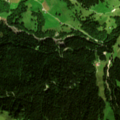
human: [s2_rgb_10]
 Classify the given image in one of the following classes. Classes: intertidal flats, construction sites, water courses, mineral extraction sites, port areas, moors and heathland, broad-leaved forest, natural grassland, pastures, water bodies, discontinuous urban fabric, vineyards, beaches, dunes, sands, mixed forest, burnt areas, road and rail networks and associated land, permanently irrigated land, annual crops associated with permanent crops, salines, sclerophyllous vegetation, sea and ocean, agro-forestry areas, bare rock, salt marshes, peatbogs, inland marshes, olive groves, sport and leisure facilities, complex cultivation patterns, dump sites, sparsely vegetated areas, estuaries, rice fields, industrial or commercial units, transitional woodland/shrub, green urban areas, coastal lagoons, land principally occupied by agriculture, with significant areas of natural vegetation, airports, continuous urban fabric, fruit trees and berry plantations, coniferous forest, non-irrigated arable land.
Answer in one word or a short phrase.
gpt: pastures, coniferous forest, mixed forest, natural grassland